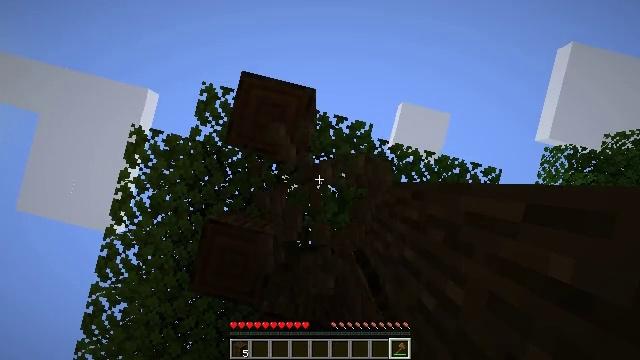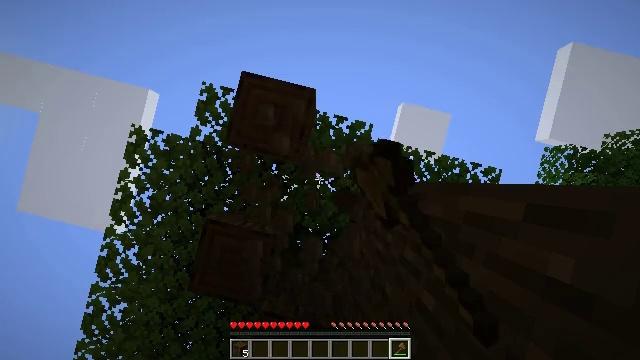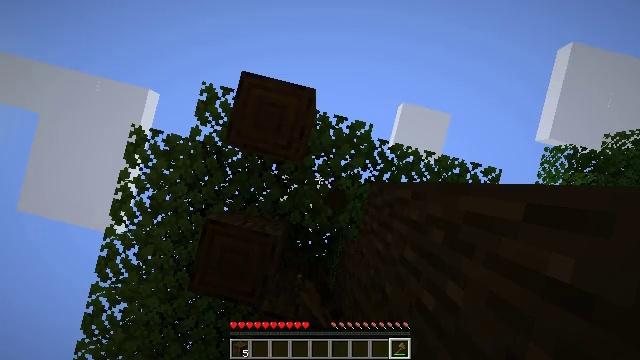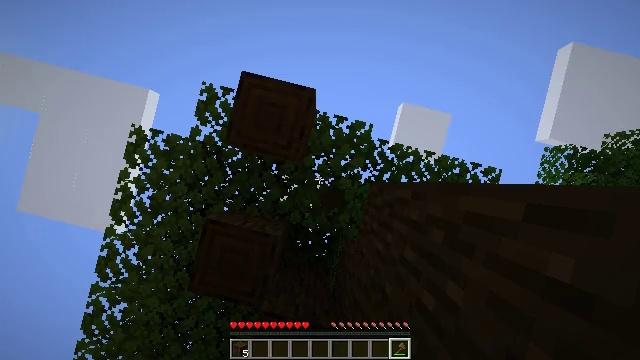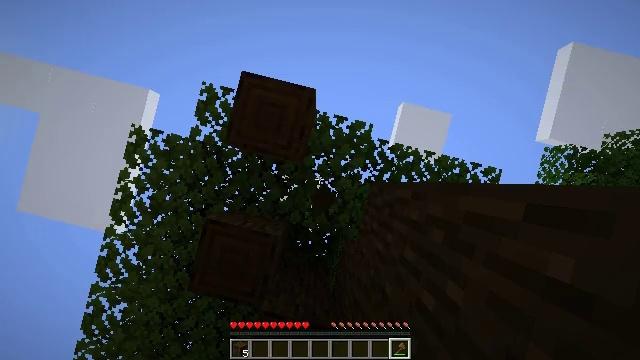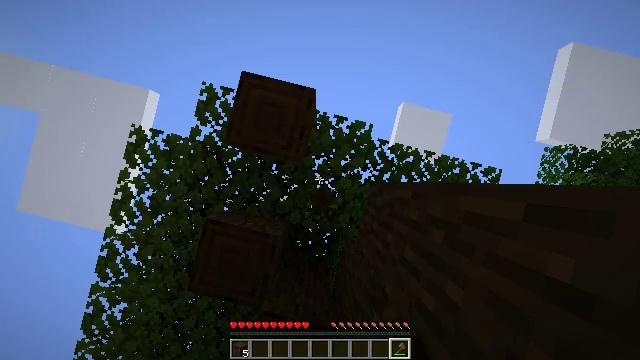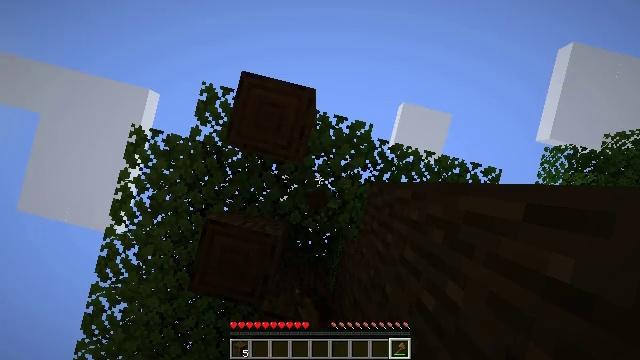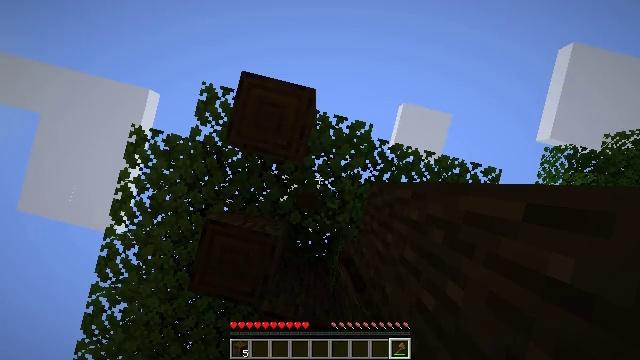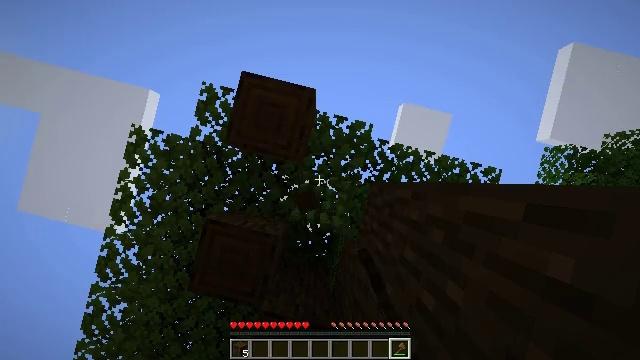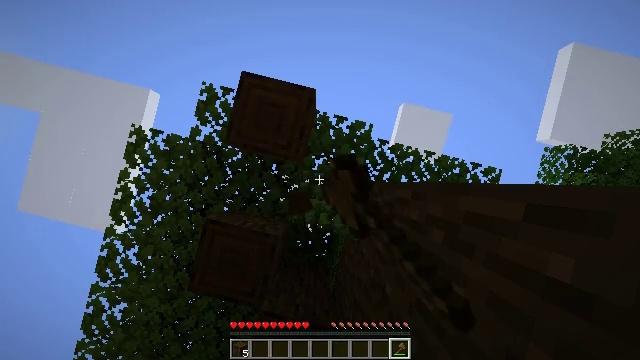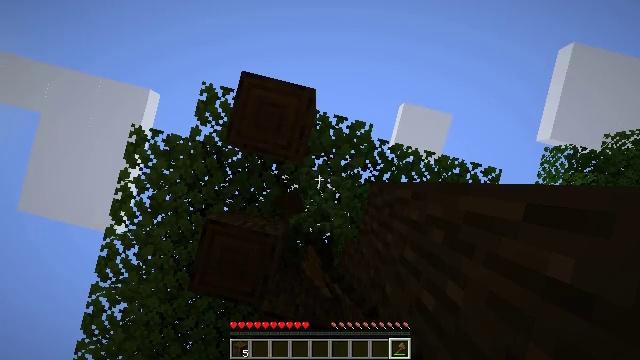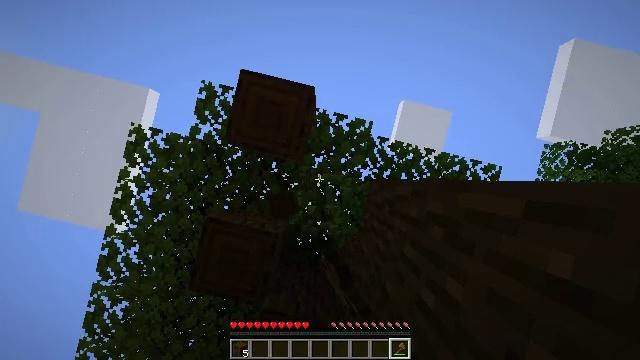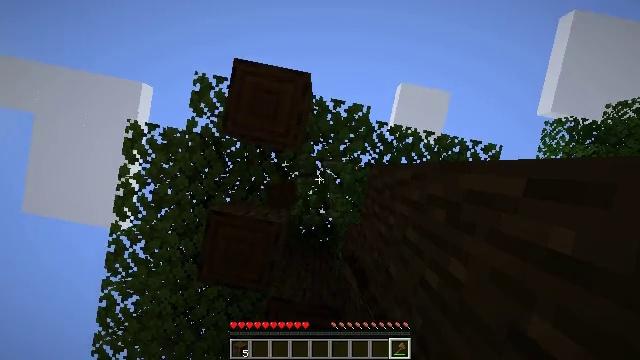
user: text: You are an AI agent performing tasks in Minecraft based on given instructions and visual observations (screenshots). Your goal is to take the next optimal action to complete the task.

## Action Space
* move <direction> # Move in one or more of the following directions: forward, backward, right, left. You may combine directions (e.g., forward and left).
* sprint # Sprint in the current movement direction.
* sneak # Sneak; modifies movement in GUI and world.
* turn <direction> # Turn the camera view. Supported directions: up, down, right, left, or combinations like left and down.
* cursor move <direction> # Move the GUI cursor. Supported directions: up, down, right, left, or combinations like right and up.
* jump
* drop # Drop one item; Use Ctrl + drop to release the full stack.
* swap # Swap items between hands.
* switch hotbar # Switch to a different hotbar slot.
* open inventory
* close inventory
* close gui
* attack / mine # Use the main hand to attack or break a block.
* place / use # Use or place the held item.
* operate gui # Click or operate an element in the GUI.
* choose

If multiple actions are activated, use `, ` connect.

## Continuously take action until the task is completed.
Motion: motion action
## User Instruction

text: Mine dark oak leaves from the tree.
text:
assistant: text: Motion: attack / mine
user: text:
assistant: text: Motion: attack / mine
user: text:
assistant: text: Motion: attack / mine
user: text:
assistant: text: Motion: attack / mine
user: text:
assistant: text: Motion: attack / mine
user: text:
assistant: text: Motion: attack / mine
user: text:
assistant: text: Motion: attack / mine
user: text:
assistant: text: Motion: attack / mine
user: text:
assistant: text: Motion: attack / mine
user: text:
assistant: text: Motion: attack / mine
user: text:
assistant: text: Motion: attack / mine
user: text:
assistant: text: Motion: turn left and down, attack / mine
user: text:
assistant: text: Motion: attack / mine